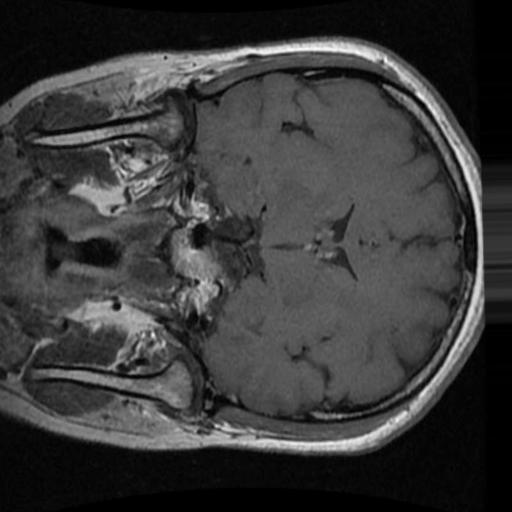
Label: brain_tumor